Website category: auto
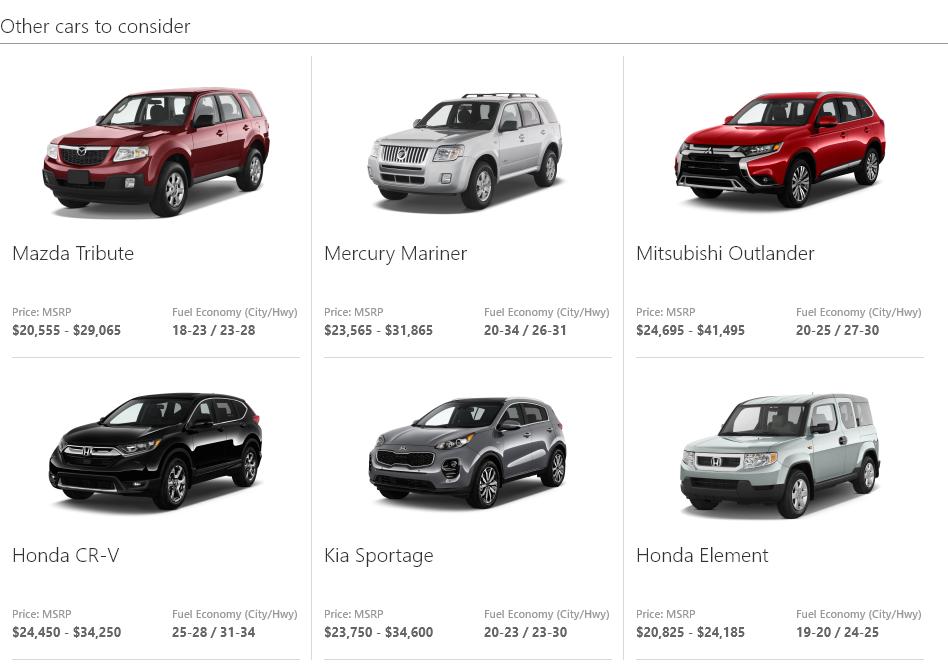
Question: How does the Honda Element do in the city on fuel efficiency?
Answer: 19-20

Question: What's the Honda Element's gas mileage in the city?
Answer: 19-20

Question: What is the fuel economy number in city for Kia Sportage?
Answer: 20-23

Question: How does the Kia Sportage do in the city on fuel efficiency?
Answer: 20-23

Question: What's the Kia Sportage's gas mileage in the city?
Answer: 20-23

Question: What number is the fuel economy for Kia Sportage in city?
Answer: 20-23

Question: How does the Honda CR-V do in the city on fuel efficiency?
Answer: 25-28

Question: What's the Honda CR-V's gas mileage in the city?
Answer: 25-28

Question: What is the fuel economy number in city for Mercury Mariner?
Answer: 20-34

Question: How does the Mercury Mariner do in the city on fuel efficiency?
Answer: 20-34

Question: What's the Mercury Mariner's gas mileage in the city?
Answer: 20-34

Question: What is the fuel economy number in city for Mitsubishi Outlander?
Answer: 20-25

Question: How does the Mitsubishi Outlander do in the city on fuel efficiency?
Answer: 20-25

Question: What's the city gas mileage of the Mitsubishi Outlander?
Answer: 20-25

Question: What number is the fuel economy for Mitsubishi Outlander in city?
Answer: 20-25

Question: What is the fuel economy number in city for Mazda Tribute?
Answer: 18-23

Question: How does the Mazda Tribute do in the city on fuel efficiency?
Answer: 18-23

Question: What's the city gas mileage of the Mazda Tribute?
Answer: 18-23

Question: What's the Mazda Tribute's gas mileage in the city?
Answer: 18-23

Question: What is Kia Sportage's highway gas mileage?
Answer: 23-30

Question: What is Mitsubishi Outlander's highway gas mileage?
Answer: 27-30

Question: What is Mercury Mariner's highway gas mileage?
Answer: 26-31

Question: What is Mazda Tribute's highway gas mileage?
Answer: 23-28

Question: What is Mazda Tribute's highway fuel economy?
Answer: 23-28

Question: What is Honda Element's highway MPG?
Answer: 24-25

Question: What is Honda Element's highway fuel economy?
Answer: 24-25

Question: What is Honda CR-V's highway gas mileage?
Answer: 31-34

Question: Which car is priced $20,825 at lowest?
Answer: Honda Element

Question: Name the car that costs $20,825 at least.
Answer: Honda Element

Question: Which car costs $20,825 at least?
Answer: Honda Element

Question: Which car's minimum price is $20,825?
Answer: Honda Element

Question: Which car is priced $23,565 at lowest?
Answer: Mercury Mariner

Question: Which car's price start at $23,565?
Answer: Mercury Mariner

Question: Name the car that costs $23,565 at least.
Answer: Mercury Mariner

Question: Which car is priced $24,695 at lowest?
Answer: Mitsubishi Outlander

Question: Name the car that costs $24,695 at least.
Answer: Mitsubishi Outlander

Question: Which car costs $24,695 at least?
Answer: Mitsubishi Outlander

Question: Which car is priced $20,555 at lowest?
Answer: Mazda Tribute

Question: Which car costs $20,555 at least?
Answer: Mazda Tribute

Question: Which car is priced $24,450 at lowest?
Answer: Honda CR-V

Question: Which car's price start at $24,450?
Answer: Honda CR-V

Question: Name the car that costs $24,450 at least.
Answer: Honda CR-V

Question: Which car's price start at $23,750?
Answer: Kia Sportage

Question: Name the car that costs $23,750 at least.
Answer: Kia Sportage

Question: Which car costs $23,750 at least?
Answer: Kia Sportage

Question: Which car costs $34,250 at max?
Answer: Honda CR-V

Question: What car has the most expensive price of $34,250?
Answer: Honda CR-V

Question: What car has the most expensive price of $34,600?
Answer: Kia Sportage

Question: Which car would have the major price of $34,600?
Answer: Kia Sportage

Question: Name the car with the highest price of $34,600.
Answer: Kia Sportage

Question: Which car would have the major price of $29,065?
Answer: Mazda Tribute

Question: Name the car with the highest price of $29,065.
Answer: Mazda Tribute

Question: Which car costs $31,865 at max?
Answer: Mercury Mariner

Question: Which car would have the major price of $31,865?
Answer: Mercury Mariner

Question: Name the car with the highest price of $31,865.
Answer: Mercury Mariner

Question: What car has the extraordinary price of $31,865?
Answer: Mercury Mariner

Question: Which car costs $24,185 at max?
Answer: Honda Element

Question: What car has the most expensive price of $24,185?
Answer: Honda Element

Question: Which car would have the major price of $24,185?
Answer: Honda Element

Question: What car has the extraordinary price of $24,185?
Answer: Honda Element

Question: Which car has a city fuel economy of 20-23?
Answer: Kia Sportage

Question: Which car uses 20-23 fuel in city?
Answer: Kia Sportage

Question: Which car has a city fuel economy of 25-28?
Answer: Honda CR-V

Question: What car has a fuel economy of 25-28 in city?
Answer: Honda CR-V